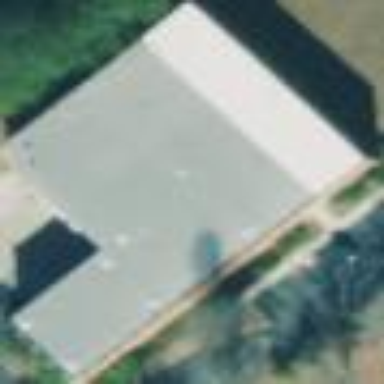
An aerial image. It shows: Building.